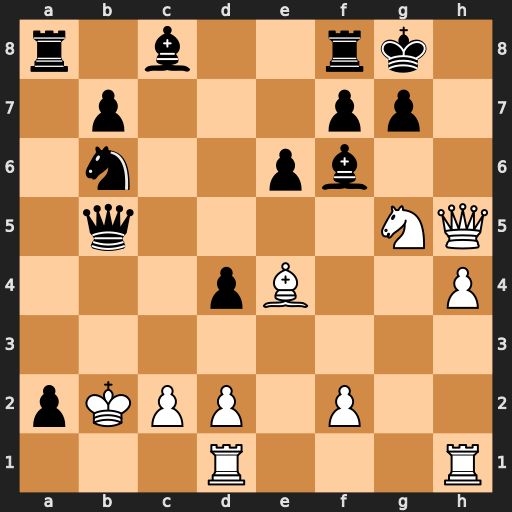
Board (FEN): r1b2rk1/1p3pp1/1n2pb2/1q4NQ/3pB2P/8/pKPP1P2/3R3R
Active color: w
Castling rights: -
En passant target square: -
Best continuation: Ka1 Qb2+ Kxb2 a1=Q+ Rxa1